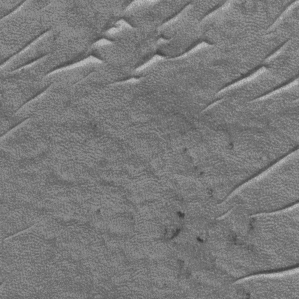
Label: frost